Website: home-depot
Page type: payment
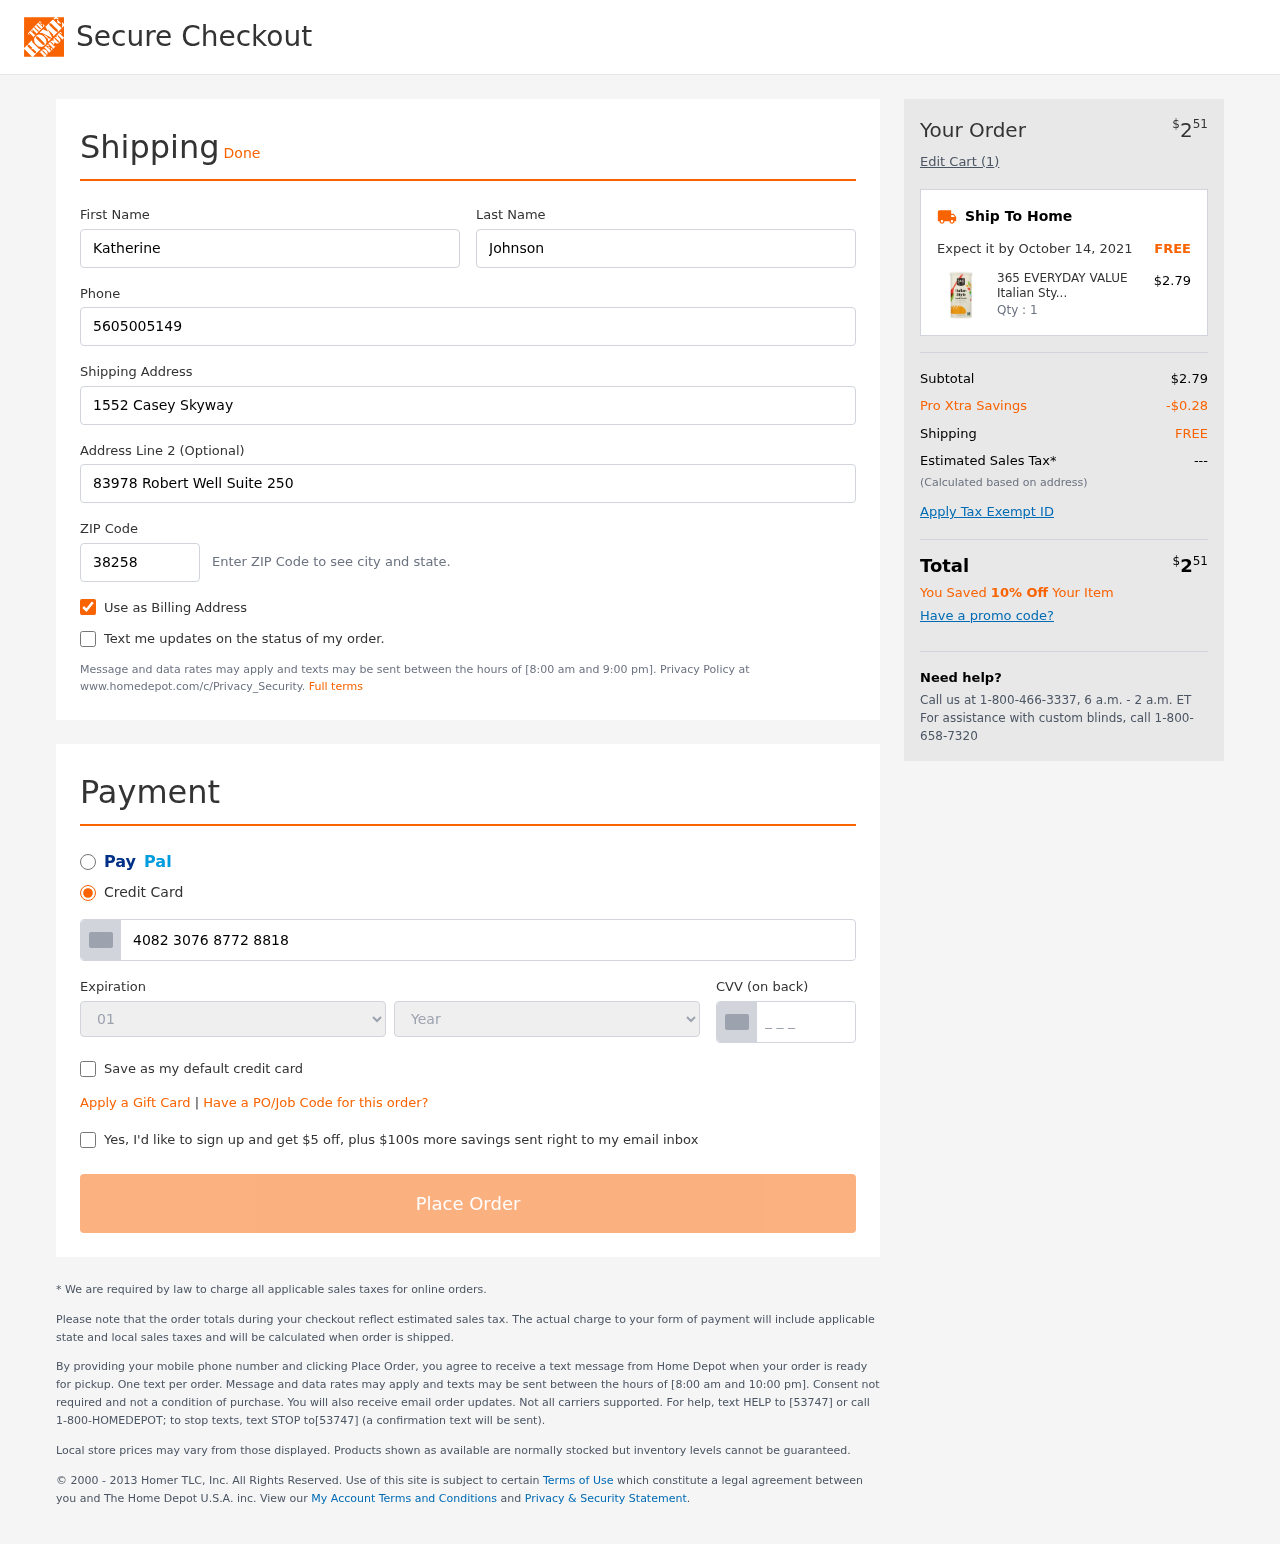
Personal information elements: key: PII_CARD_CVV
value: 313
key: PII_CARD_EXPIRY_MONTH
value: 01
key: PII_CARD_EXPIRY_YEAR
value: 27
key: PII_CARD_NUMBER
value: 4082 3076 8772 8818
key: PII_FIRSTNAME
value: Katherine
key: PII_LASTNAME
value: Johnson
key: PII_PHONE
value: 5605005149
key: PII_POSTCODE
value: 38258
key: PII_STREET
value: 1552 Casey Skyway
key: PII_STREET2
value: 83978 Robert Well Suite 250
Product elements: key: PRODUCT1_NAME
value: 365 EVERYDAY VALUE Italian Style Bread Crumbs, 15 OZ
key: PRODUCT1_PRICE
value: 2.79
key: PRODUCT1_QUANTITY
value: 1
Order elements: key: ORDER_TOTAL
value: $251
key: ORDER_NUM_ITEMS
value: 1
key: ORDER_DELIVERY_DATE
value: October 14, 2021
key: ORDER_SUBTOTAL
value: $2.79
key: ORDER_DISCOUNT
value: -$0.28
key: ORDER_SHIPPING_COST
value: FREE